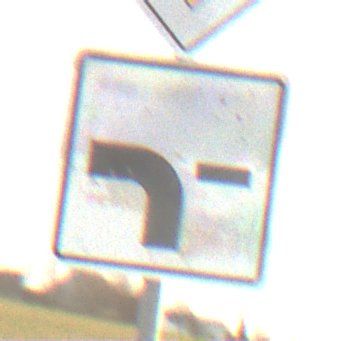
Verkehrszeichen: VerlaufVorfahrtsstrasse6
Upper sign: Vorfahrtsstrasse
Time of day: SunriseSunset
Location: Outdoor (Nature)
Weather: PartlyCloudy
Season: NotSpecified
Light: Natural